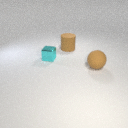
small cyan metal cube behind large brown rubber sphere